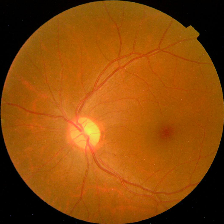
Diabetic retinopathy grade: No DR